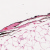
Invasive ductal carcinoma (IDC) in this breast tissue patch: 0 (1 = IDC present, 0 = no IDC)